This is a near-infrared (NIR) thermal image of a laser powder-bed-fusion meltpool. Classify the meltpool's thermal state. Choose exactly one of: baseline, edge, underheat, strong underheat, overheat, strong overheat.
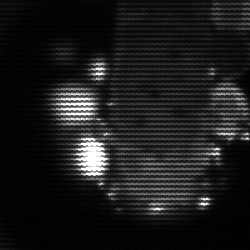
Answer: strong underheat